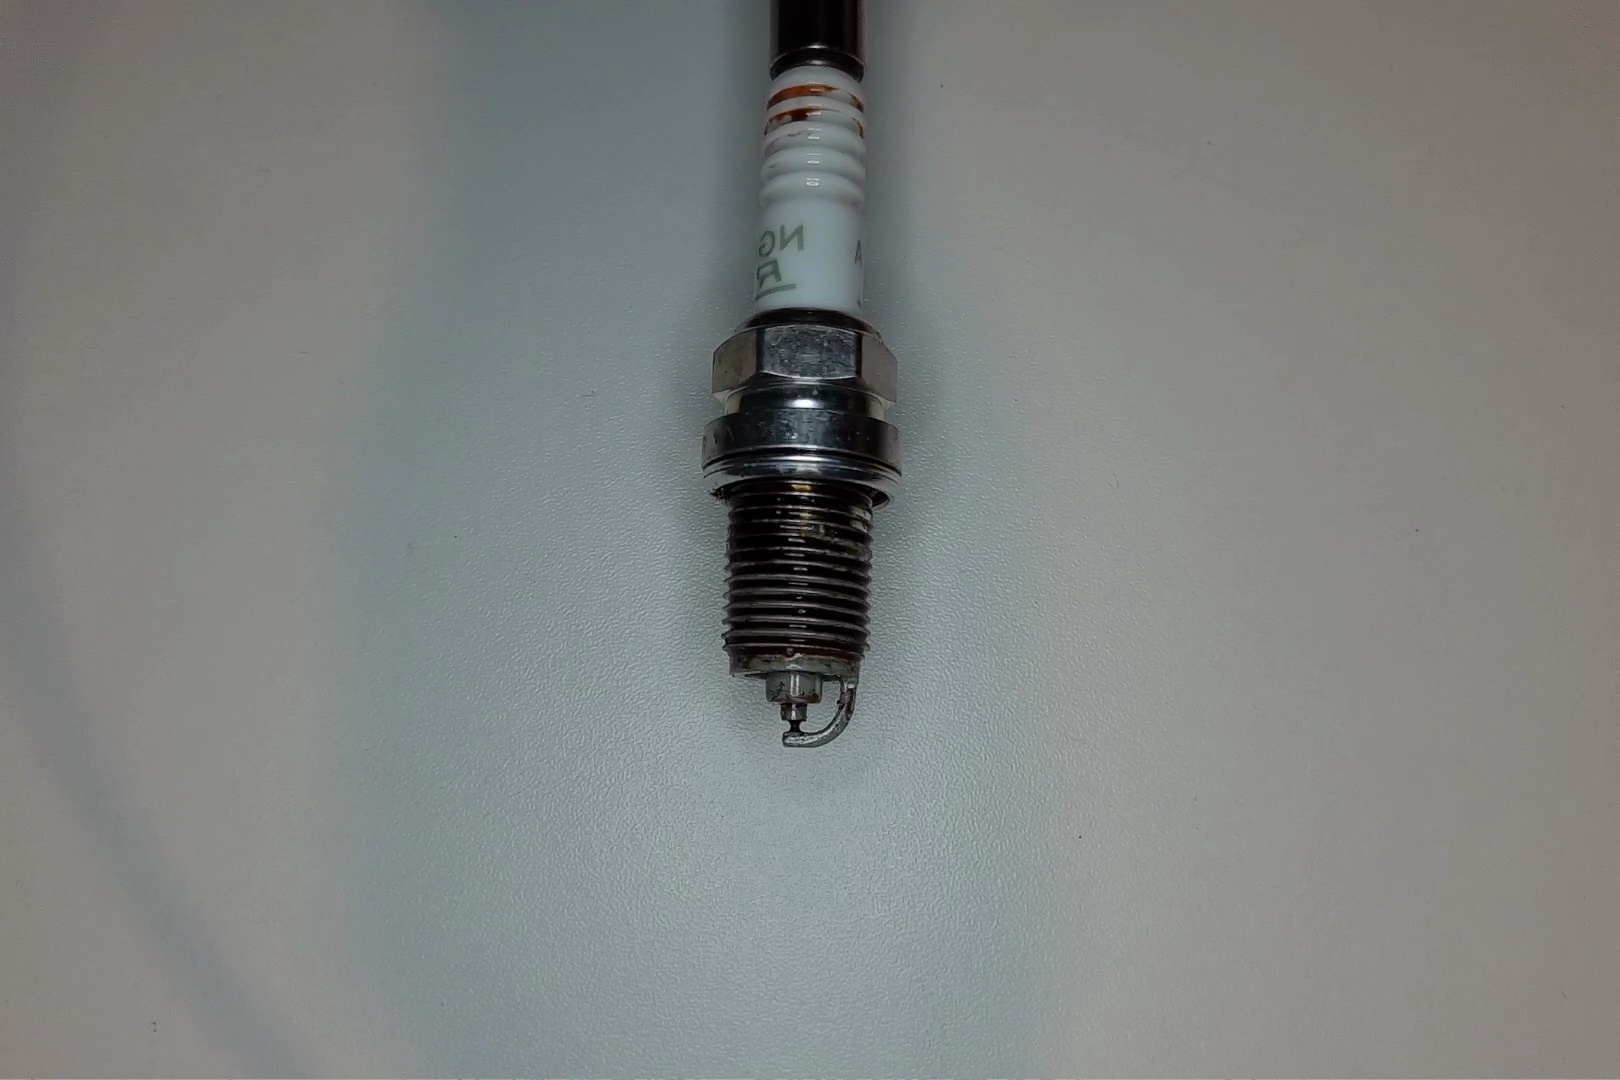
Label: anomaly